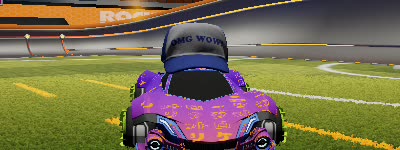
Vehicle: werewolf